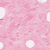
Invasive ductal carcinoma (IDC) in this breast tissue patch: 0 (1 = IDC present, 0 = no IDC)